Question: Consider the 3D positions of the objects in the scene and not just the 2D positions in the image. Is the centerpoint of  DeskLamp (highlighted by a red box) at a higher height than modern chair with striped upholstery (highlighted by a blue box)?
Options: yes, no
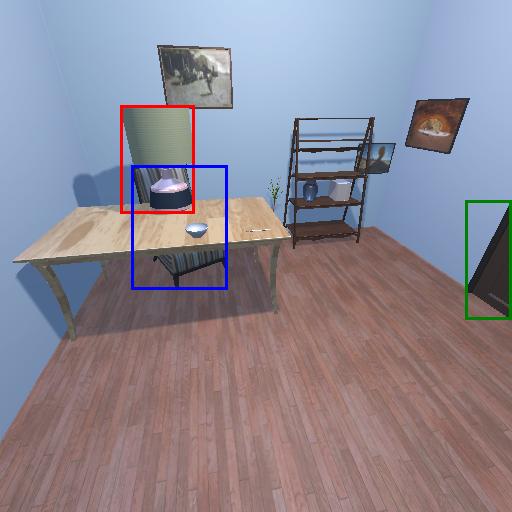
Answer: yes